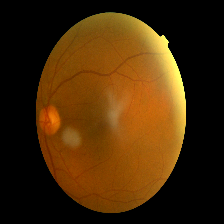
Diabetic retinopathy grade: Mild